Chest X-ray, AP view. Patient: 57 years old, sex F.
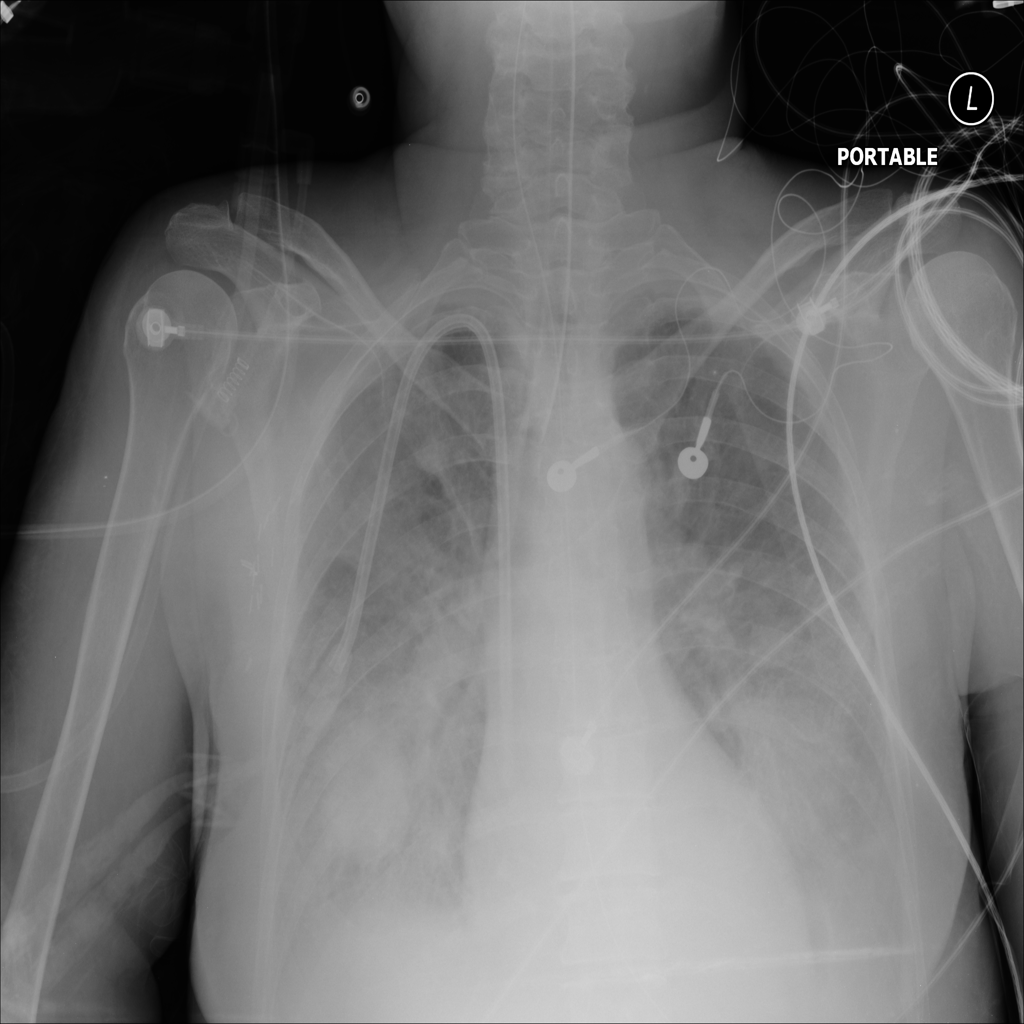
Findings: No Finding